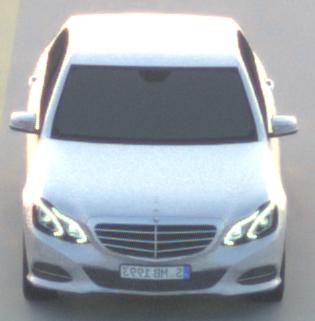
Make: Mercedes-Benz
Model: E 200
Detailed model: E-Class (212) Limousine
Model produced from: 2013/04
Model produced until: 2015/10
Doors: 4
Color: white
Road condition: dry road
Daytime: dawn
Contrast: medium contrast